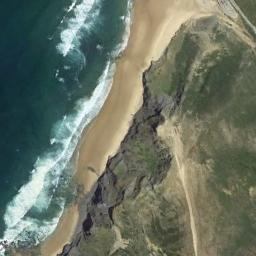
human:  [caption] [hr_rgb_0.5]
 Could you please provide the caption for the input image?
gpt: The blue sea and the rugged mountains by the beach .

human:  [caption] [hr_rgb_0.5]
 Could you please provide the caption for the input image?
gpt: The beach is slender .

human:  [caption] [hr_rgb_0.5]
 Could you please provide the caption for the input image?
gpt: The beach is made up of green seawater, Yellow coast and sparse green plants .

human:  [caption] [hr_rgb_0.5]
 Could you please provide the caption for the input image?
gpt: The beach with khaki sand and some green plants on the beach .

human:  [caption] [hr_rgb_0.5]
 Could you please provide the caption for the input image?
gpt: There is a dirt road in the grass near the beach .